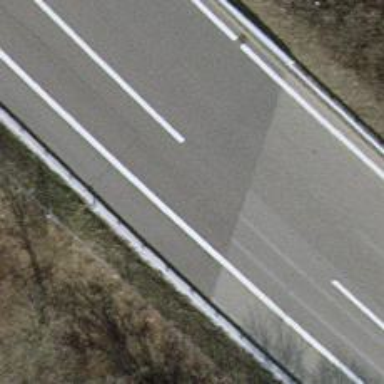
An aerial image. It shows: Asphalt motorway link.